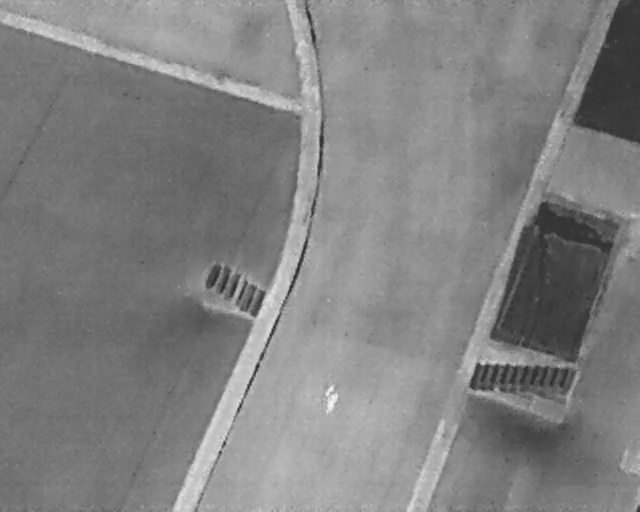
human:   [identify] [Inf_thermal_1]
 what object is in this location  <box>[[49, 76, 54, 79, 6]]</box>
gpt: <ref>1 large person at the bottom</ref>